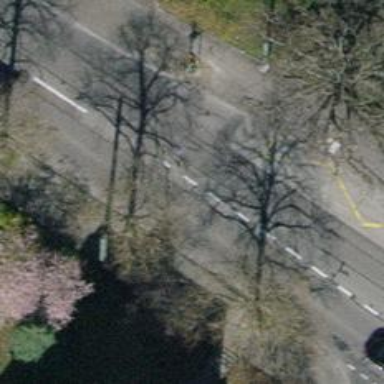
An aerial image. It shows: Bus stop for trolleybuses with designated stop position for public transport.